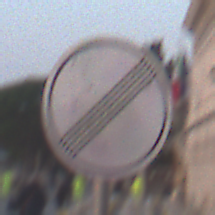
Verkehrszeichen: EndeSaemtlicherBegrenzungen
Umgebung: Outdoor, Urban
Tageszeit: SunriseSunset
Wetter: Clear
Licht: Natural
Jahreszeit: NotSpecified
Kontrast: MediumContrast